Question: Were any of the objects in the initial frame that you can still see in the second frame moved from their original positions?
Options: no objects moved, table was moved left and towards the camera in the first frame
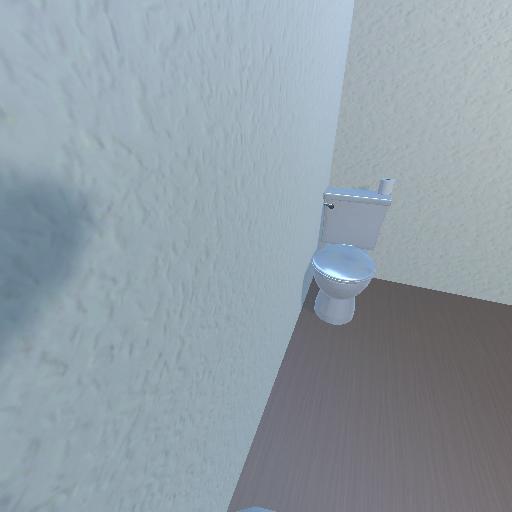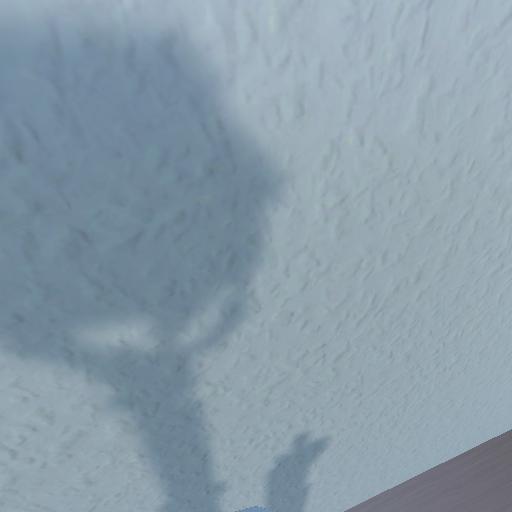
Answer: no objects moved